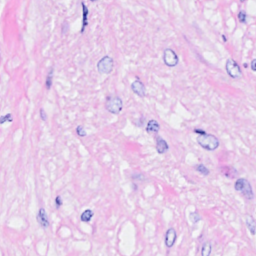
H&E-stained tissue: Breast